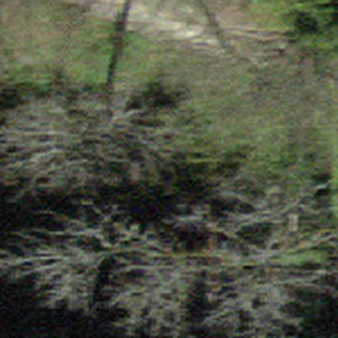
Label: other